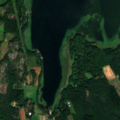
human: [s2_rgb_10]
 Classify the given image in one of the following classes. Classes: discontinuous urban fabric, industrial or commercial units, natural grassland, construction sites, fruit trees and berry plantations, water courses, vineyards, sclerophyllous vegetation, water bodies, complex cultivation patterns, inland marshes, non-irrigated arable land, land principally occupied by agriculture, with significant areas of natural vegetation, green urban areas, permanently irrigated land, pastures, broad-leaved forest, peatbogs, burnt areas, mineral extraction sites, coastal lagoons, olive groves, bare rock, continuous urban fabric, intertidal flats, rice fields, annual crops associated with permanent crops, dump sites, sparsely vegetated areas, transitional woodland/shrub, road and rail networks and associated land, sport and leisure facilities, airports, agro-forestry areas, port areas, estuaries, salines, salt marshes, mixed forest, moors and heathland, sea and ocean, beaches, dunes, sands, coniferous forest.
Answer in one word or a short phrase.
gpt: land principally occupied by agriculture, with significant areas of natural vegetation, mixed forest, water bodies